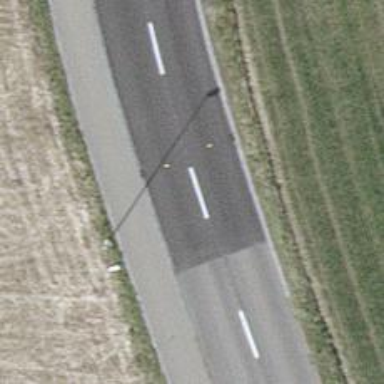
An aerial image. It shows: Tertiary road with asphalt surface. There is cycle track on the right side.